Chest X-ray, AP view. Patient: 47 years old, sex M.
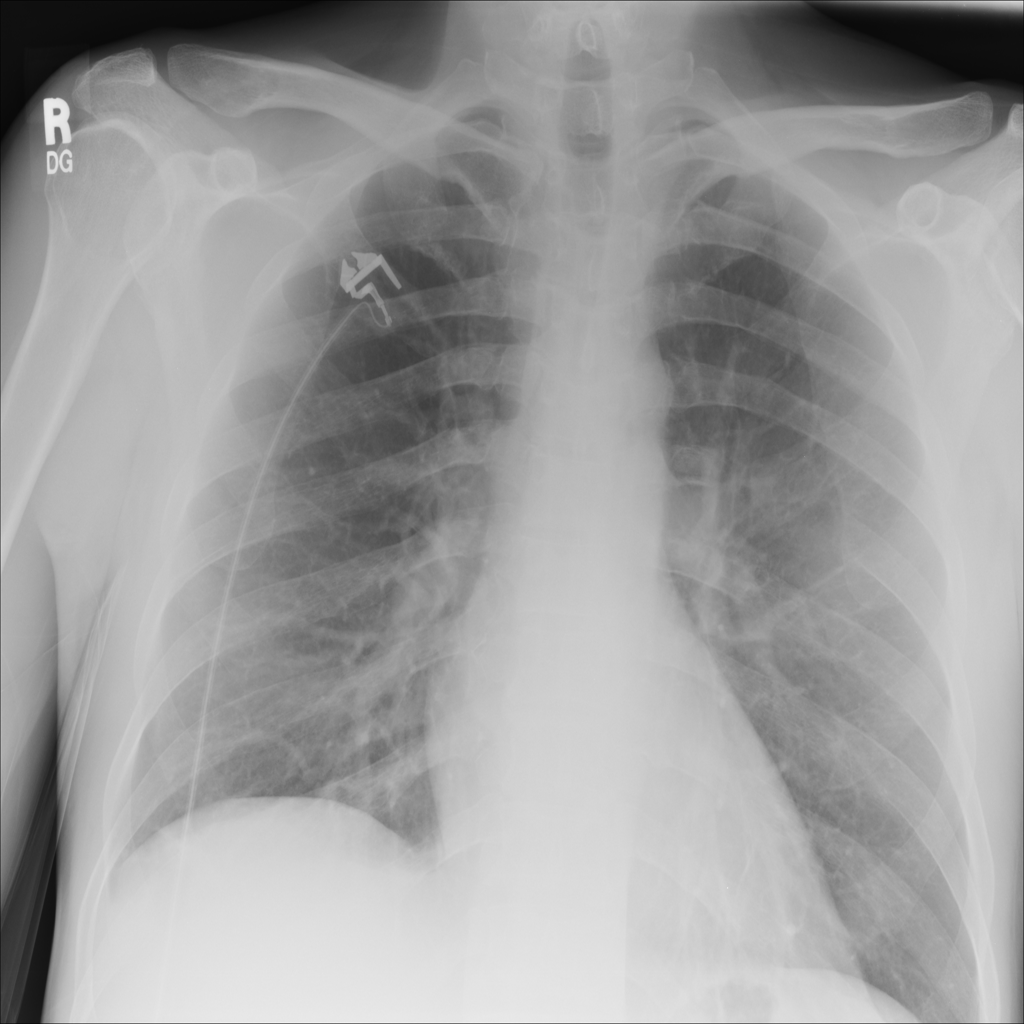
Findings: No Finding